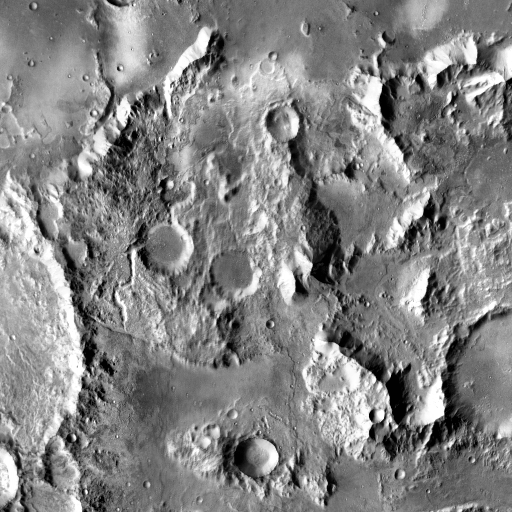
Crater classes present: Background, Other, Layered, Buried